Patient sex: F
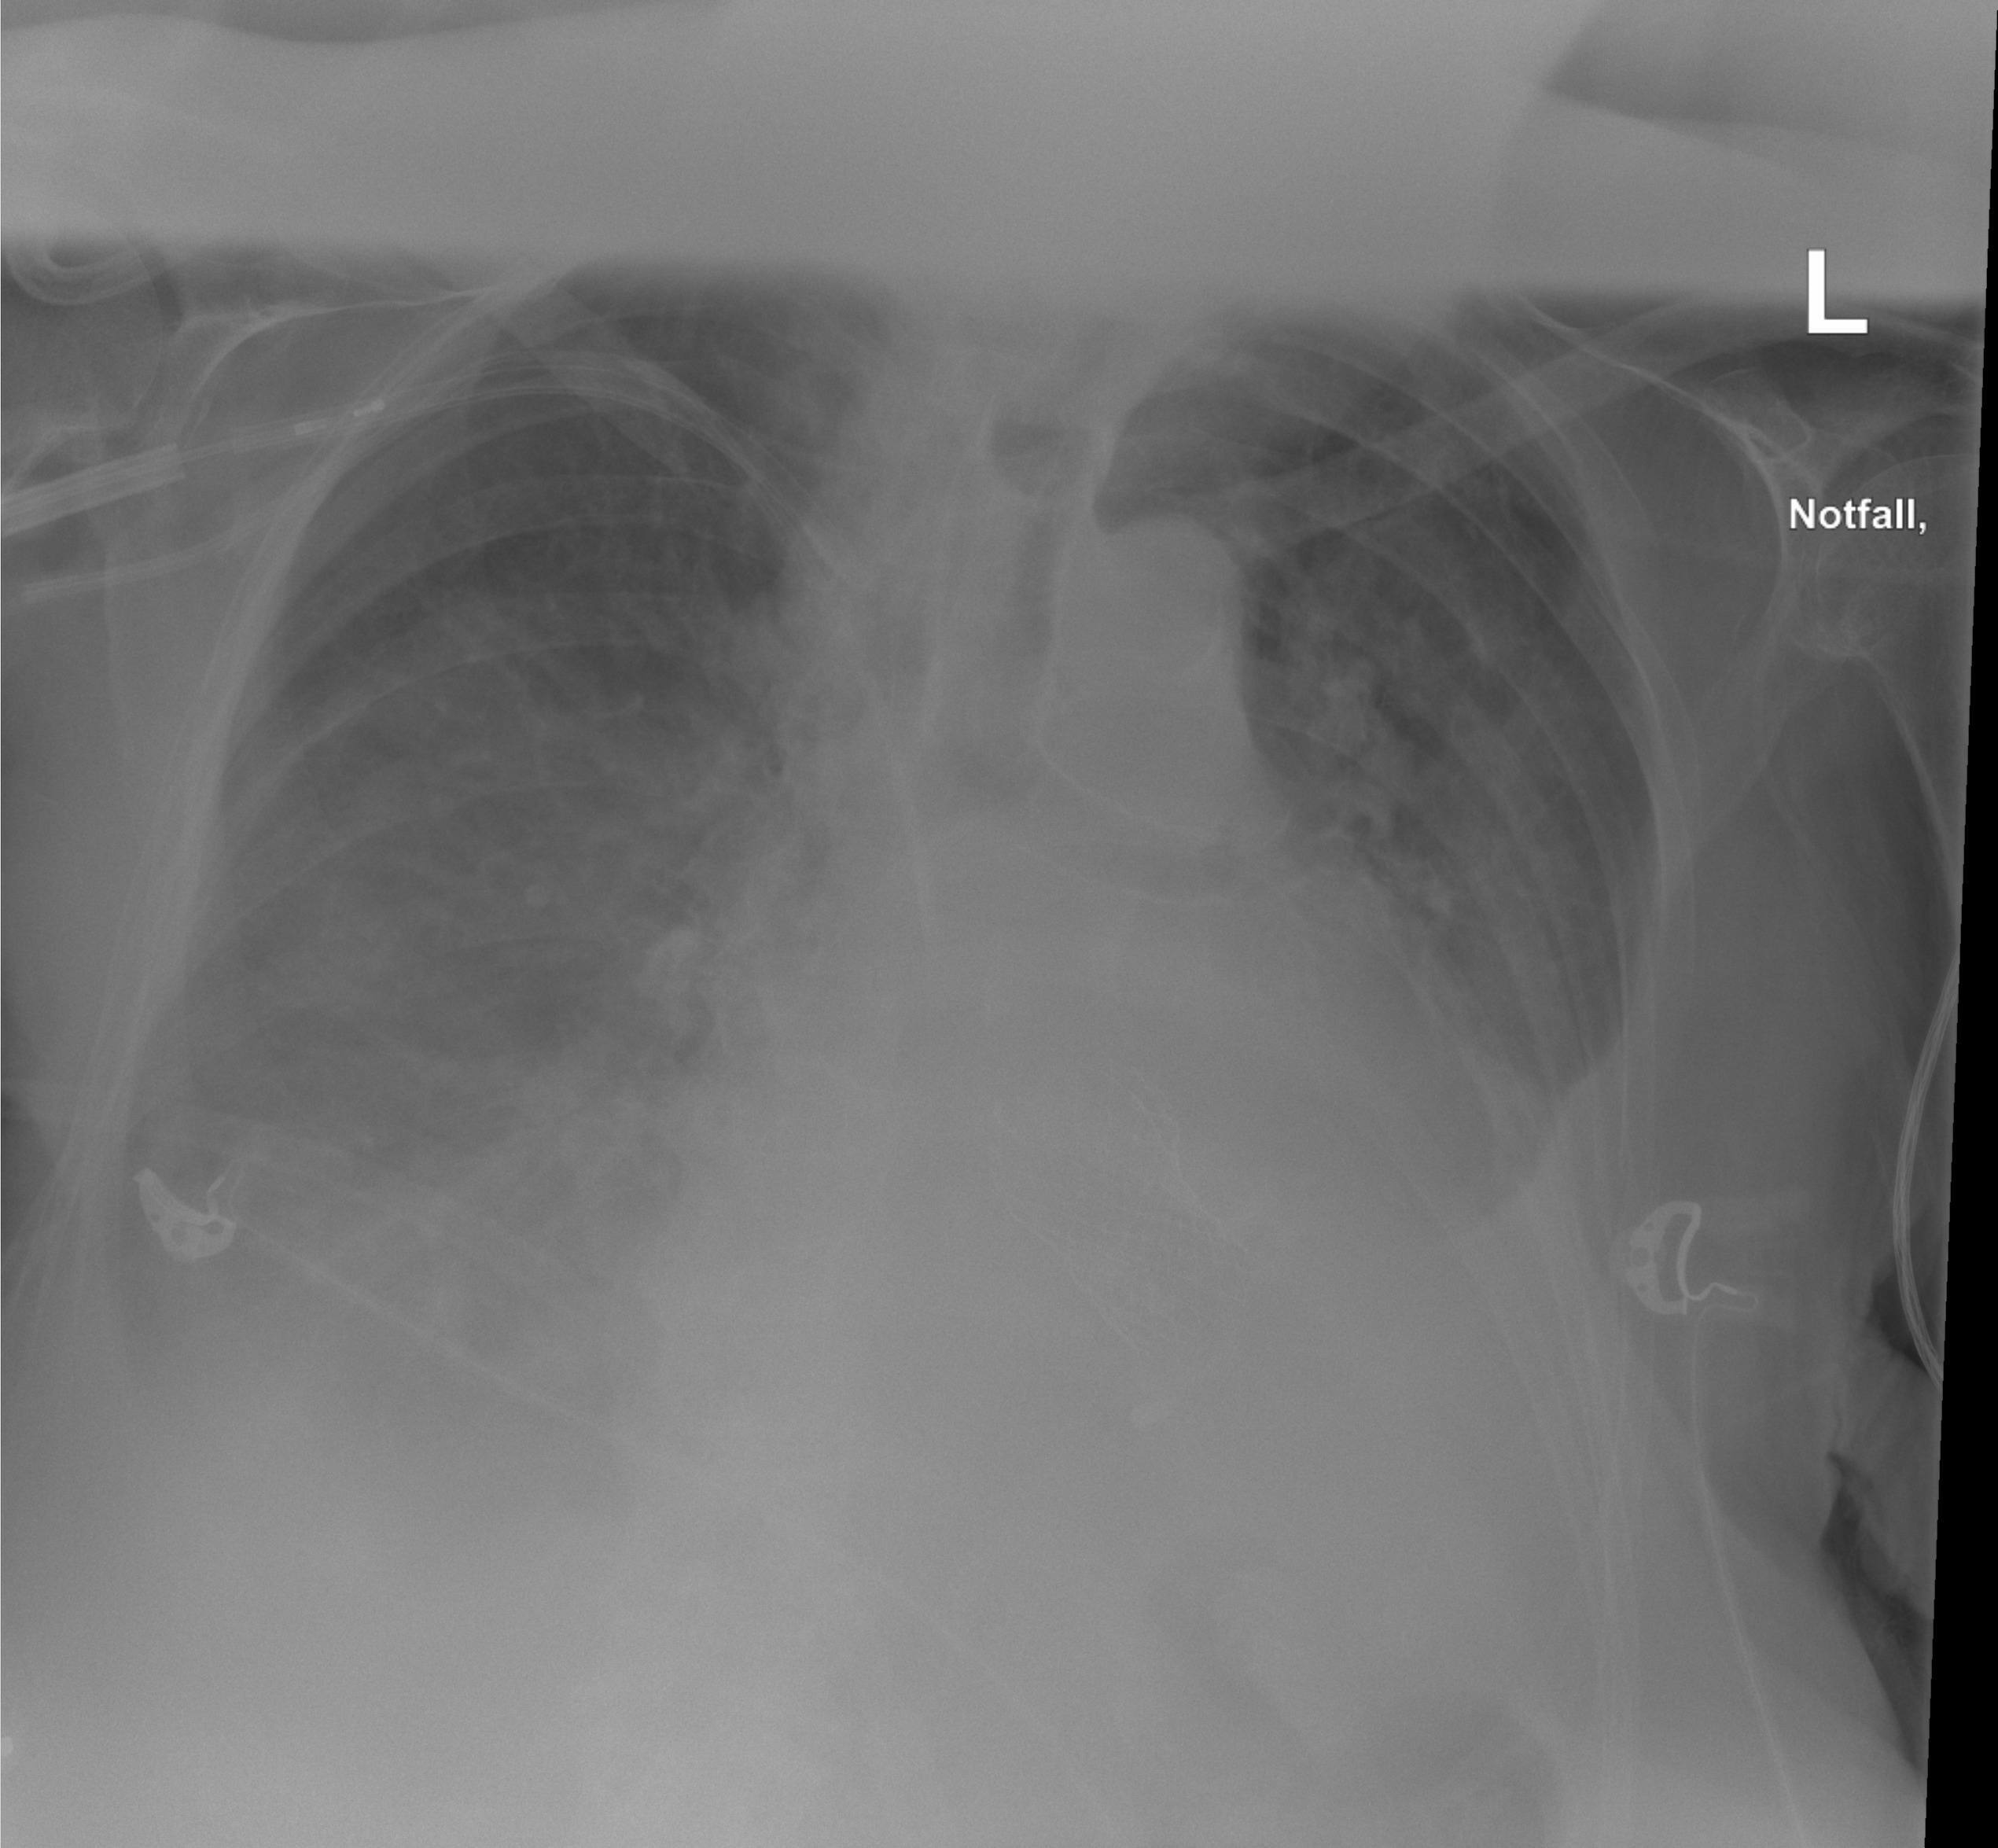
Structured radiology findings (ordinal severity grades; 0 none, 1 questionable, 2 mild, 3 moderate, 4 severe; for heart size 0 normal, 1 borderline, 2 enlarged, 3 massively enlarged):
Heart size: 2
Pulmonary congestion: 2
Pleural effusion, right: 2
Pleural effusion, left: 2
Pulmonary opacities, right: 0
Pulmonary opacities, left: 0
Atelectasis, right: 2
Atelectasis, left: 2